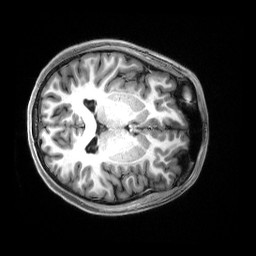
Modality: T1w
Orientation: axial
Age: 19
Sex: female
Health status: healthy
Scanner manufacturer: siemens
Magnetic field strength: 3 T
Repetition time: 2.5 s
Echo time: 0.00222 s